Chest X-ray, AP view. Patient: 28 years old, sex F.
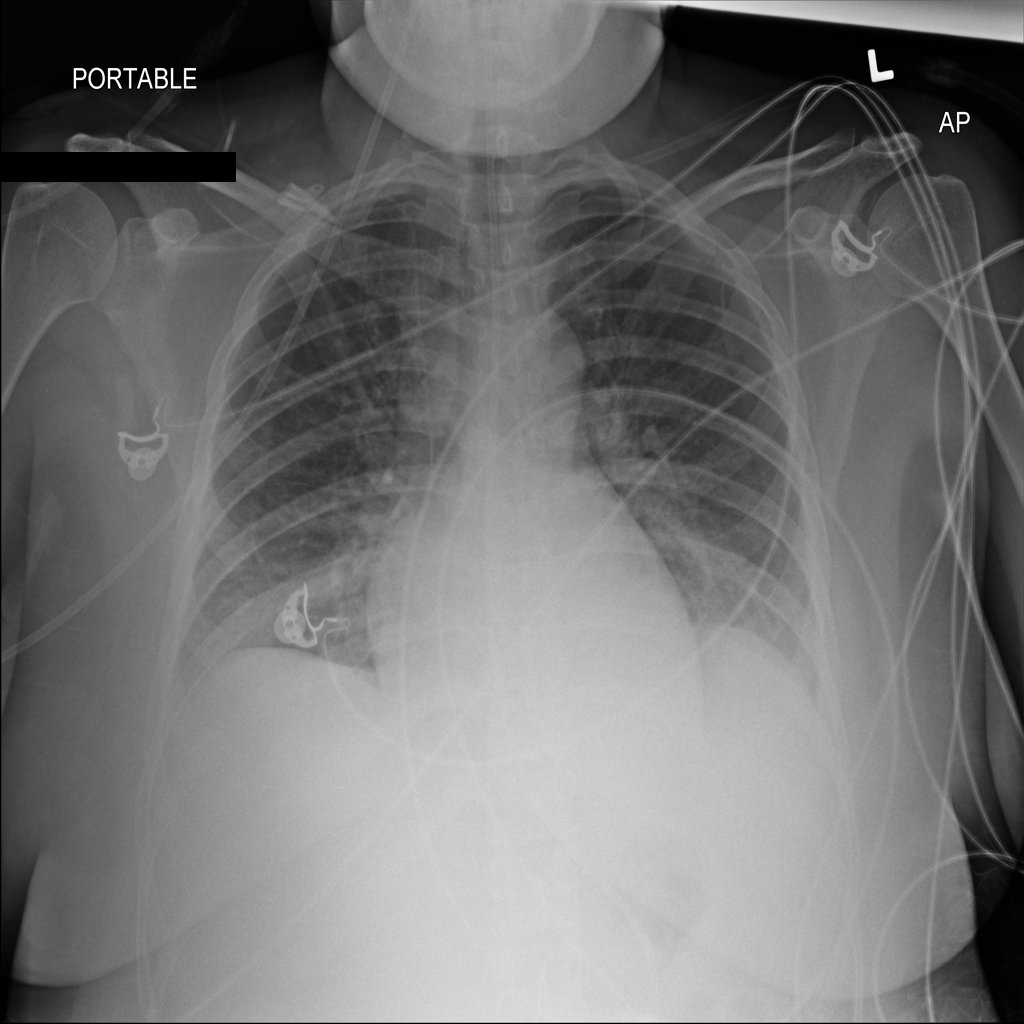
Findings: Effusion